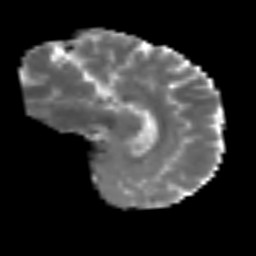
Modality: MD
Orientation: sagittal
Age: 54
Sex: male
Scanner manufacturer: siemens
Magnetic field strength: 3 T
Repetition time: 3.2 s
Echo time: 0.081 s